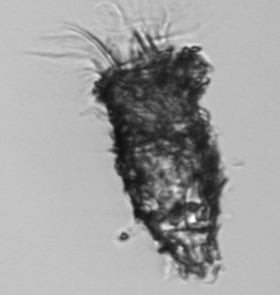
Label: Tintinnopsis